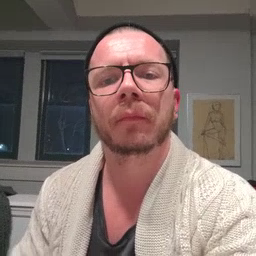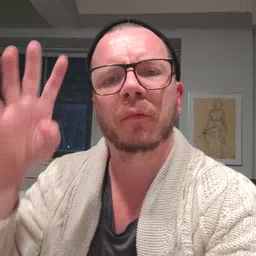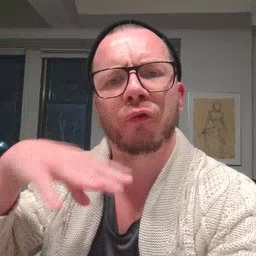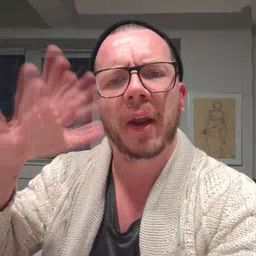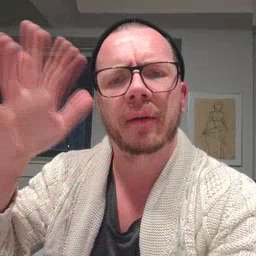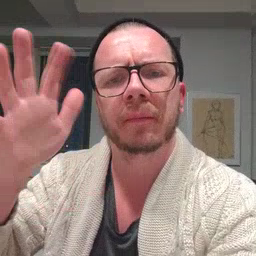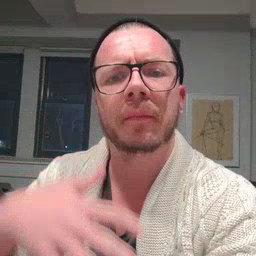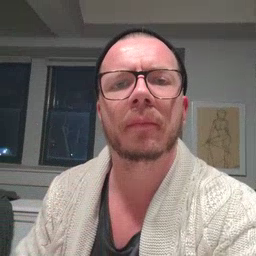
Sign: rain